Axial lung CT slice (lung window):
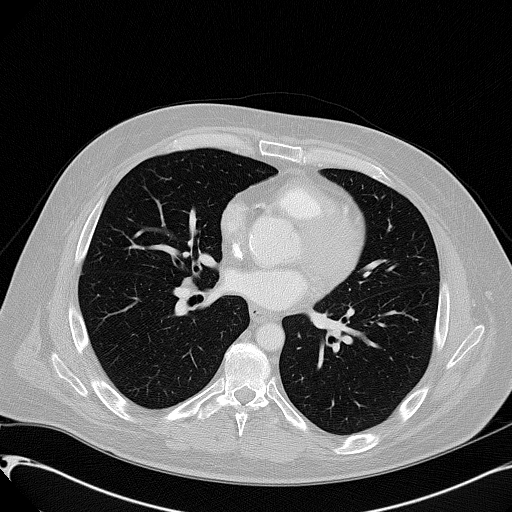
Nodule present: no